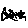
Label: star